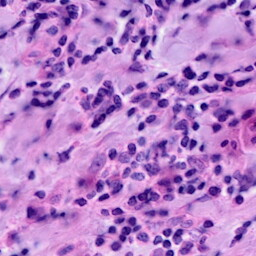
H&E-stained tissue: Breast